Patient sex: M
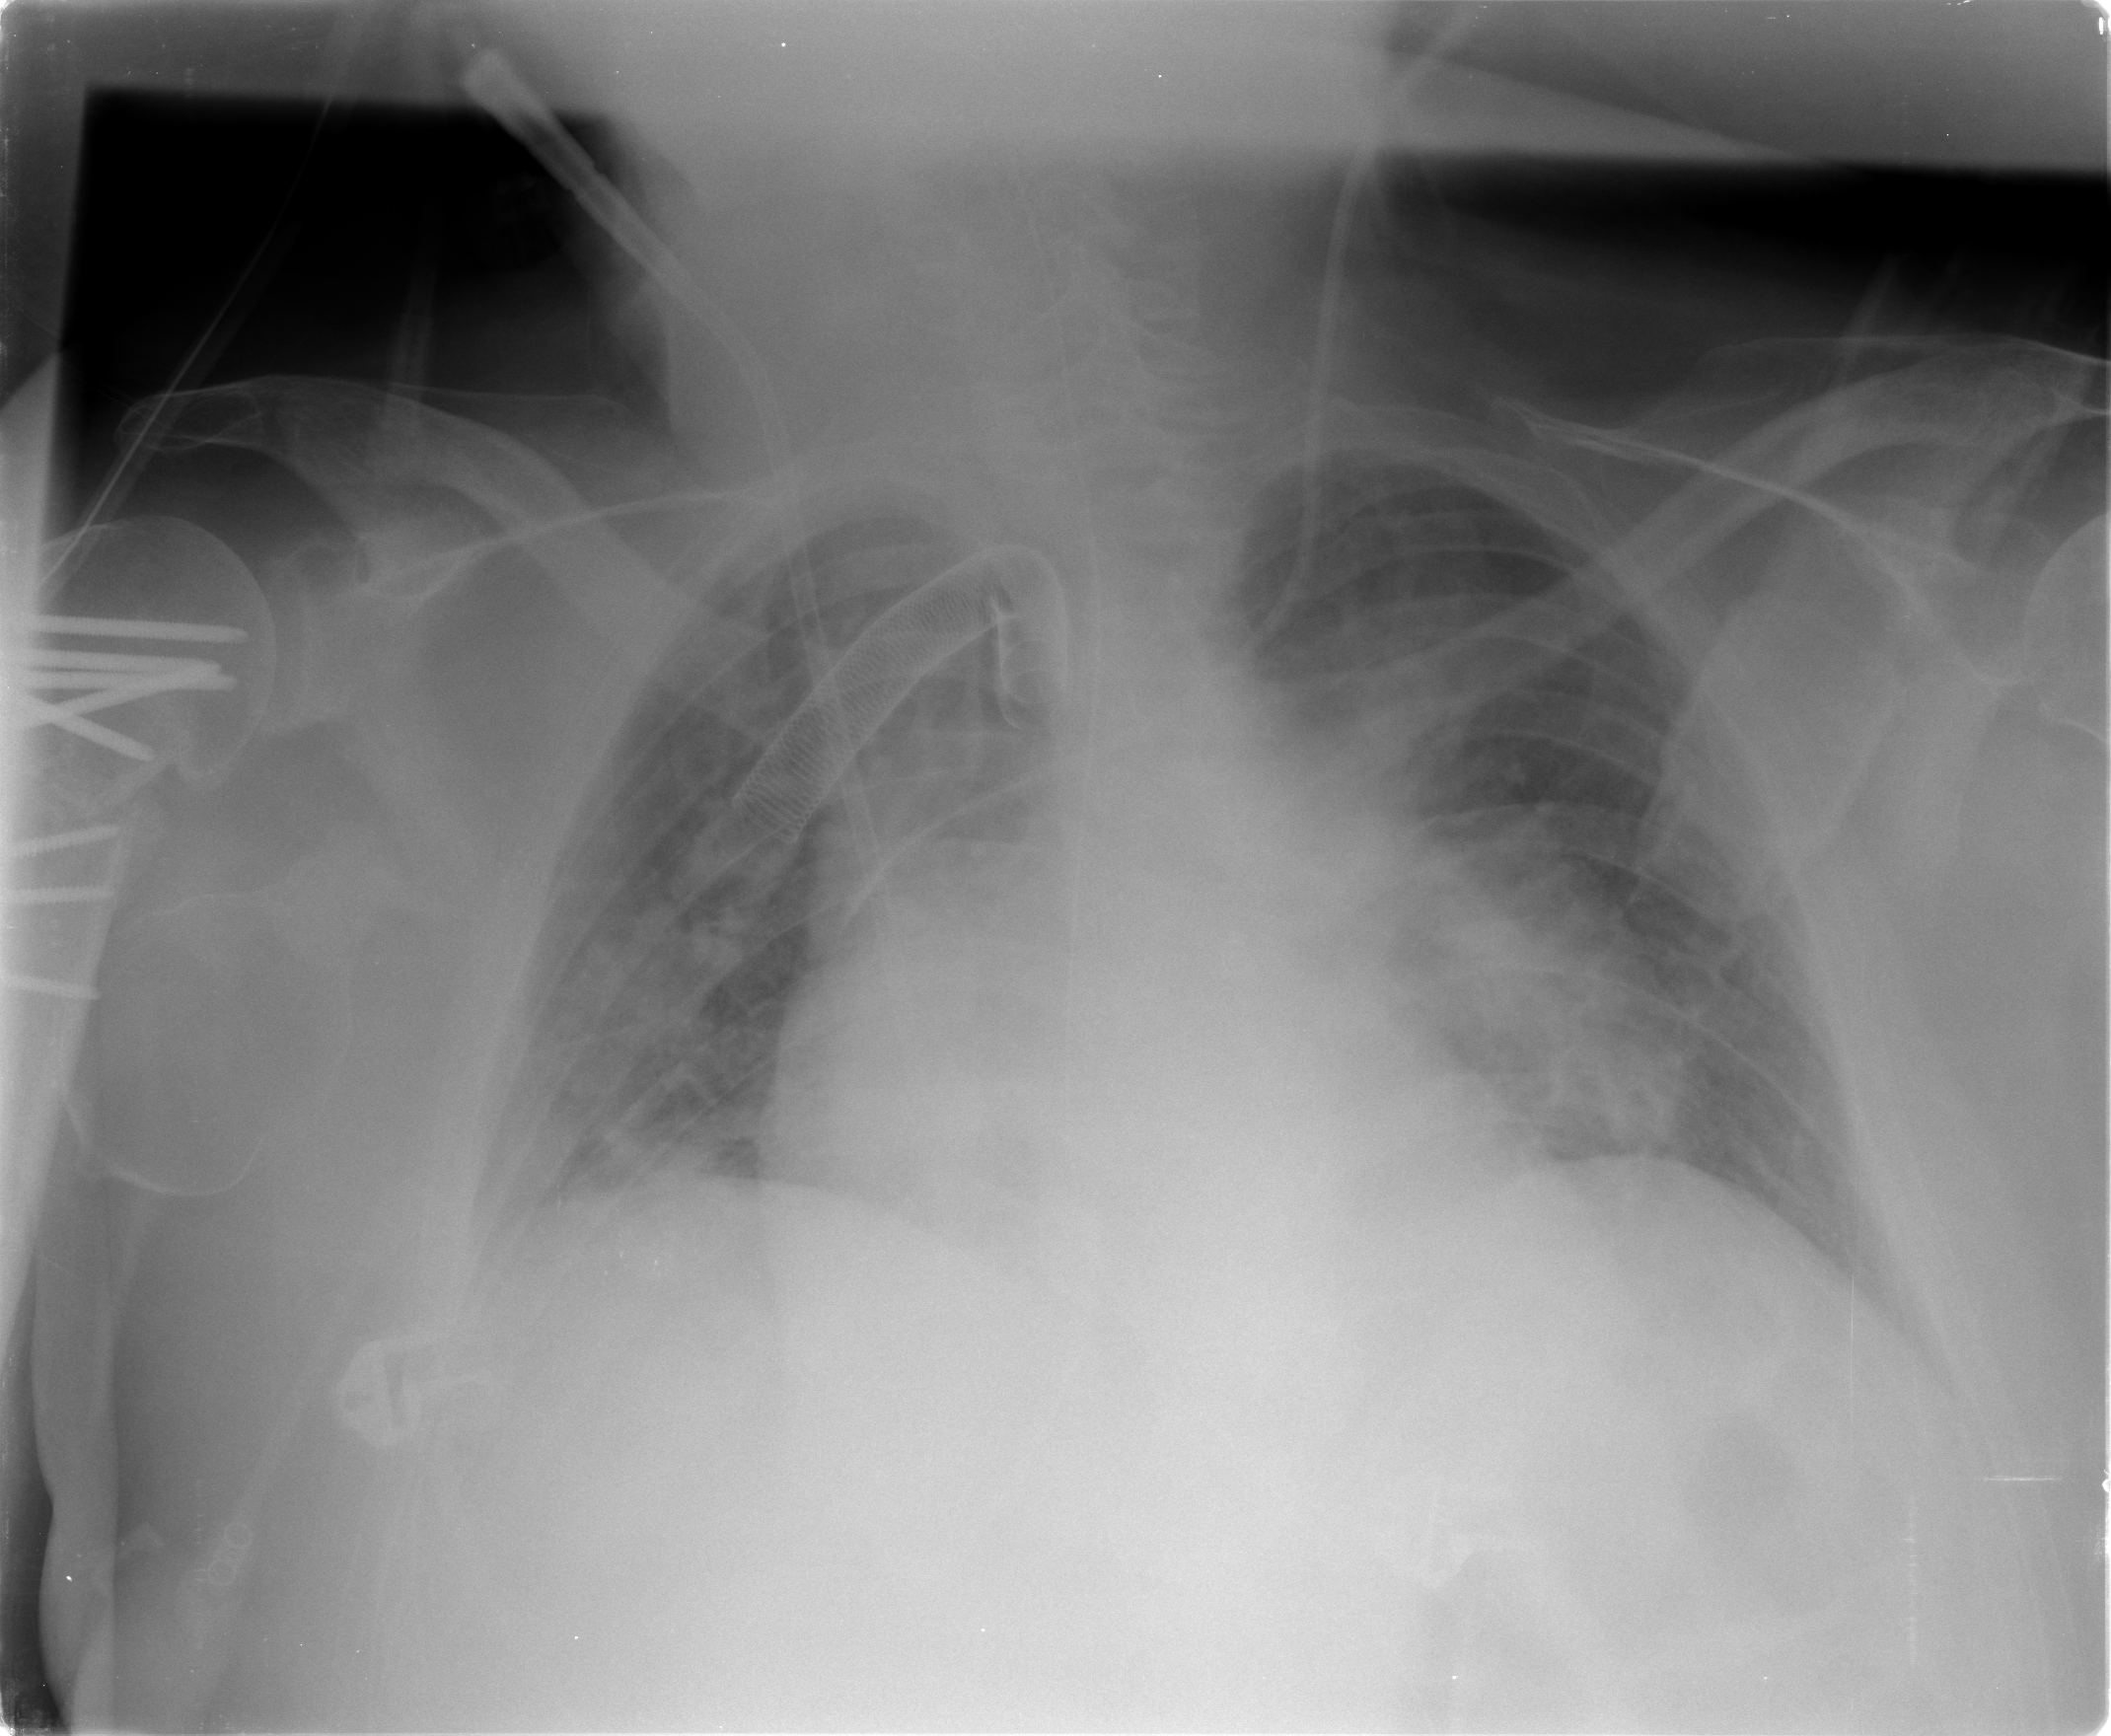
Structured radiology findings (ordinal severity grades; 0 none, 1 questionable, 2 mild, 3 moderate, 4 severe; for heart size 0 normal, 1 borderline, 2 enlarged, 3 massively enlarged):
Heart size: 2
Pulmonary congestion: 2
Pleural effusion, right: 2
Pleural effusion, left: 1
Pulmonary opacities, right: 2
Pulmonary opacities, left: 2
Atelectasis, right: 2
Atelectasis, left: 2